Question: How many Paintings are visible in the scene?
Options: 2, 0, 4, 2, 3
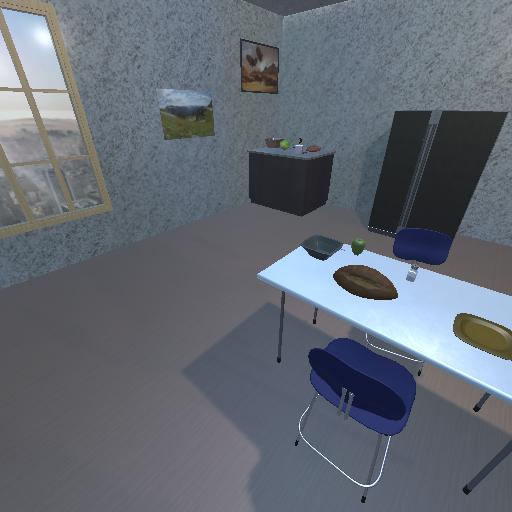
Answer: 2